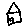
Label: house